Question: I'm having alot of trouble setting up log4J on windows. I am reading the <URL> but it's not really clicking:
So this is how I set my System Variable:

The full var. value is :
'''
C:pache-log4j-2.0-beta4-bin\orgpache\logging\log4j\core
'''
And then I add the LOG4J_HOME variable tothe PATH variable.
But I still get errors when compiling. Does anybody have pointers on this?
Thank You Very Much
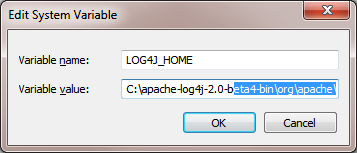
Answer: Let's see, you have unzipped the apache-log4j-2.0-beta4-bin.zip to C:\ drive.
This gives you a whole bunch of jar files in that directory.
Instead, when you compile your java program, you add some of these jar files to the classpath.
You probably only need to add
1. log4j-api-2.0-beta4.jar
2. log4j-core-2.0-beta4.jar
These two jar files are usually enough. The other jar files are helpers for special cases. Some cannot be used together, so don't just add all of them!
The details of how to add these jar files to the classpath when compiling depends on what you are using to compile.
By the way, log4j 2.0 beta5 was released recently with some new features and lots of bugfixes.